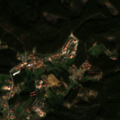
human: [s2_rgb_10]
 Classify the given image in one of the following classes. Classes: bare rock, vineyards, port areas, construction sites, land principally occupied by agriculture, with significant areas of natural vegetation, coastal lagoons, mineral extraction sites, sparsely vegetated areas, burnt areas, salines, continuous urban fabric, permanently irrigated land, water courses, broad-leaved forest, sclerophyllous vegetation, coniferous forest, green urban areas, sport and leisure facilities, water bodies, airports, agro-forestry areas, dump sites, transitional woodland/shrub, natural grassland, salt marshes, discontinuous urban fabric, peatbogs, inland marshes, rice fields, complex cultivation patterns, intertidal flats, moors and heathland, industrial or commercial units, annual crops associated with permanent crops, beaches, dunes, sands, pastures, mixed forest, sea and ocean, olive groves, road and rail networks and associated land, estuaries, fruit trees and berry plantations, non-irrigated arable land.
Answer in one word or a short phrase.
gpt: land principally occupied by agriculture, with significant areas of natural vegetation, broad-leaved forest, mixed forest